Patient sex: F
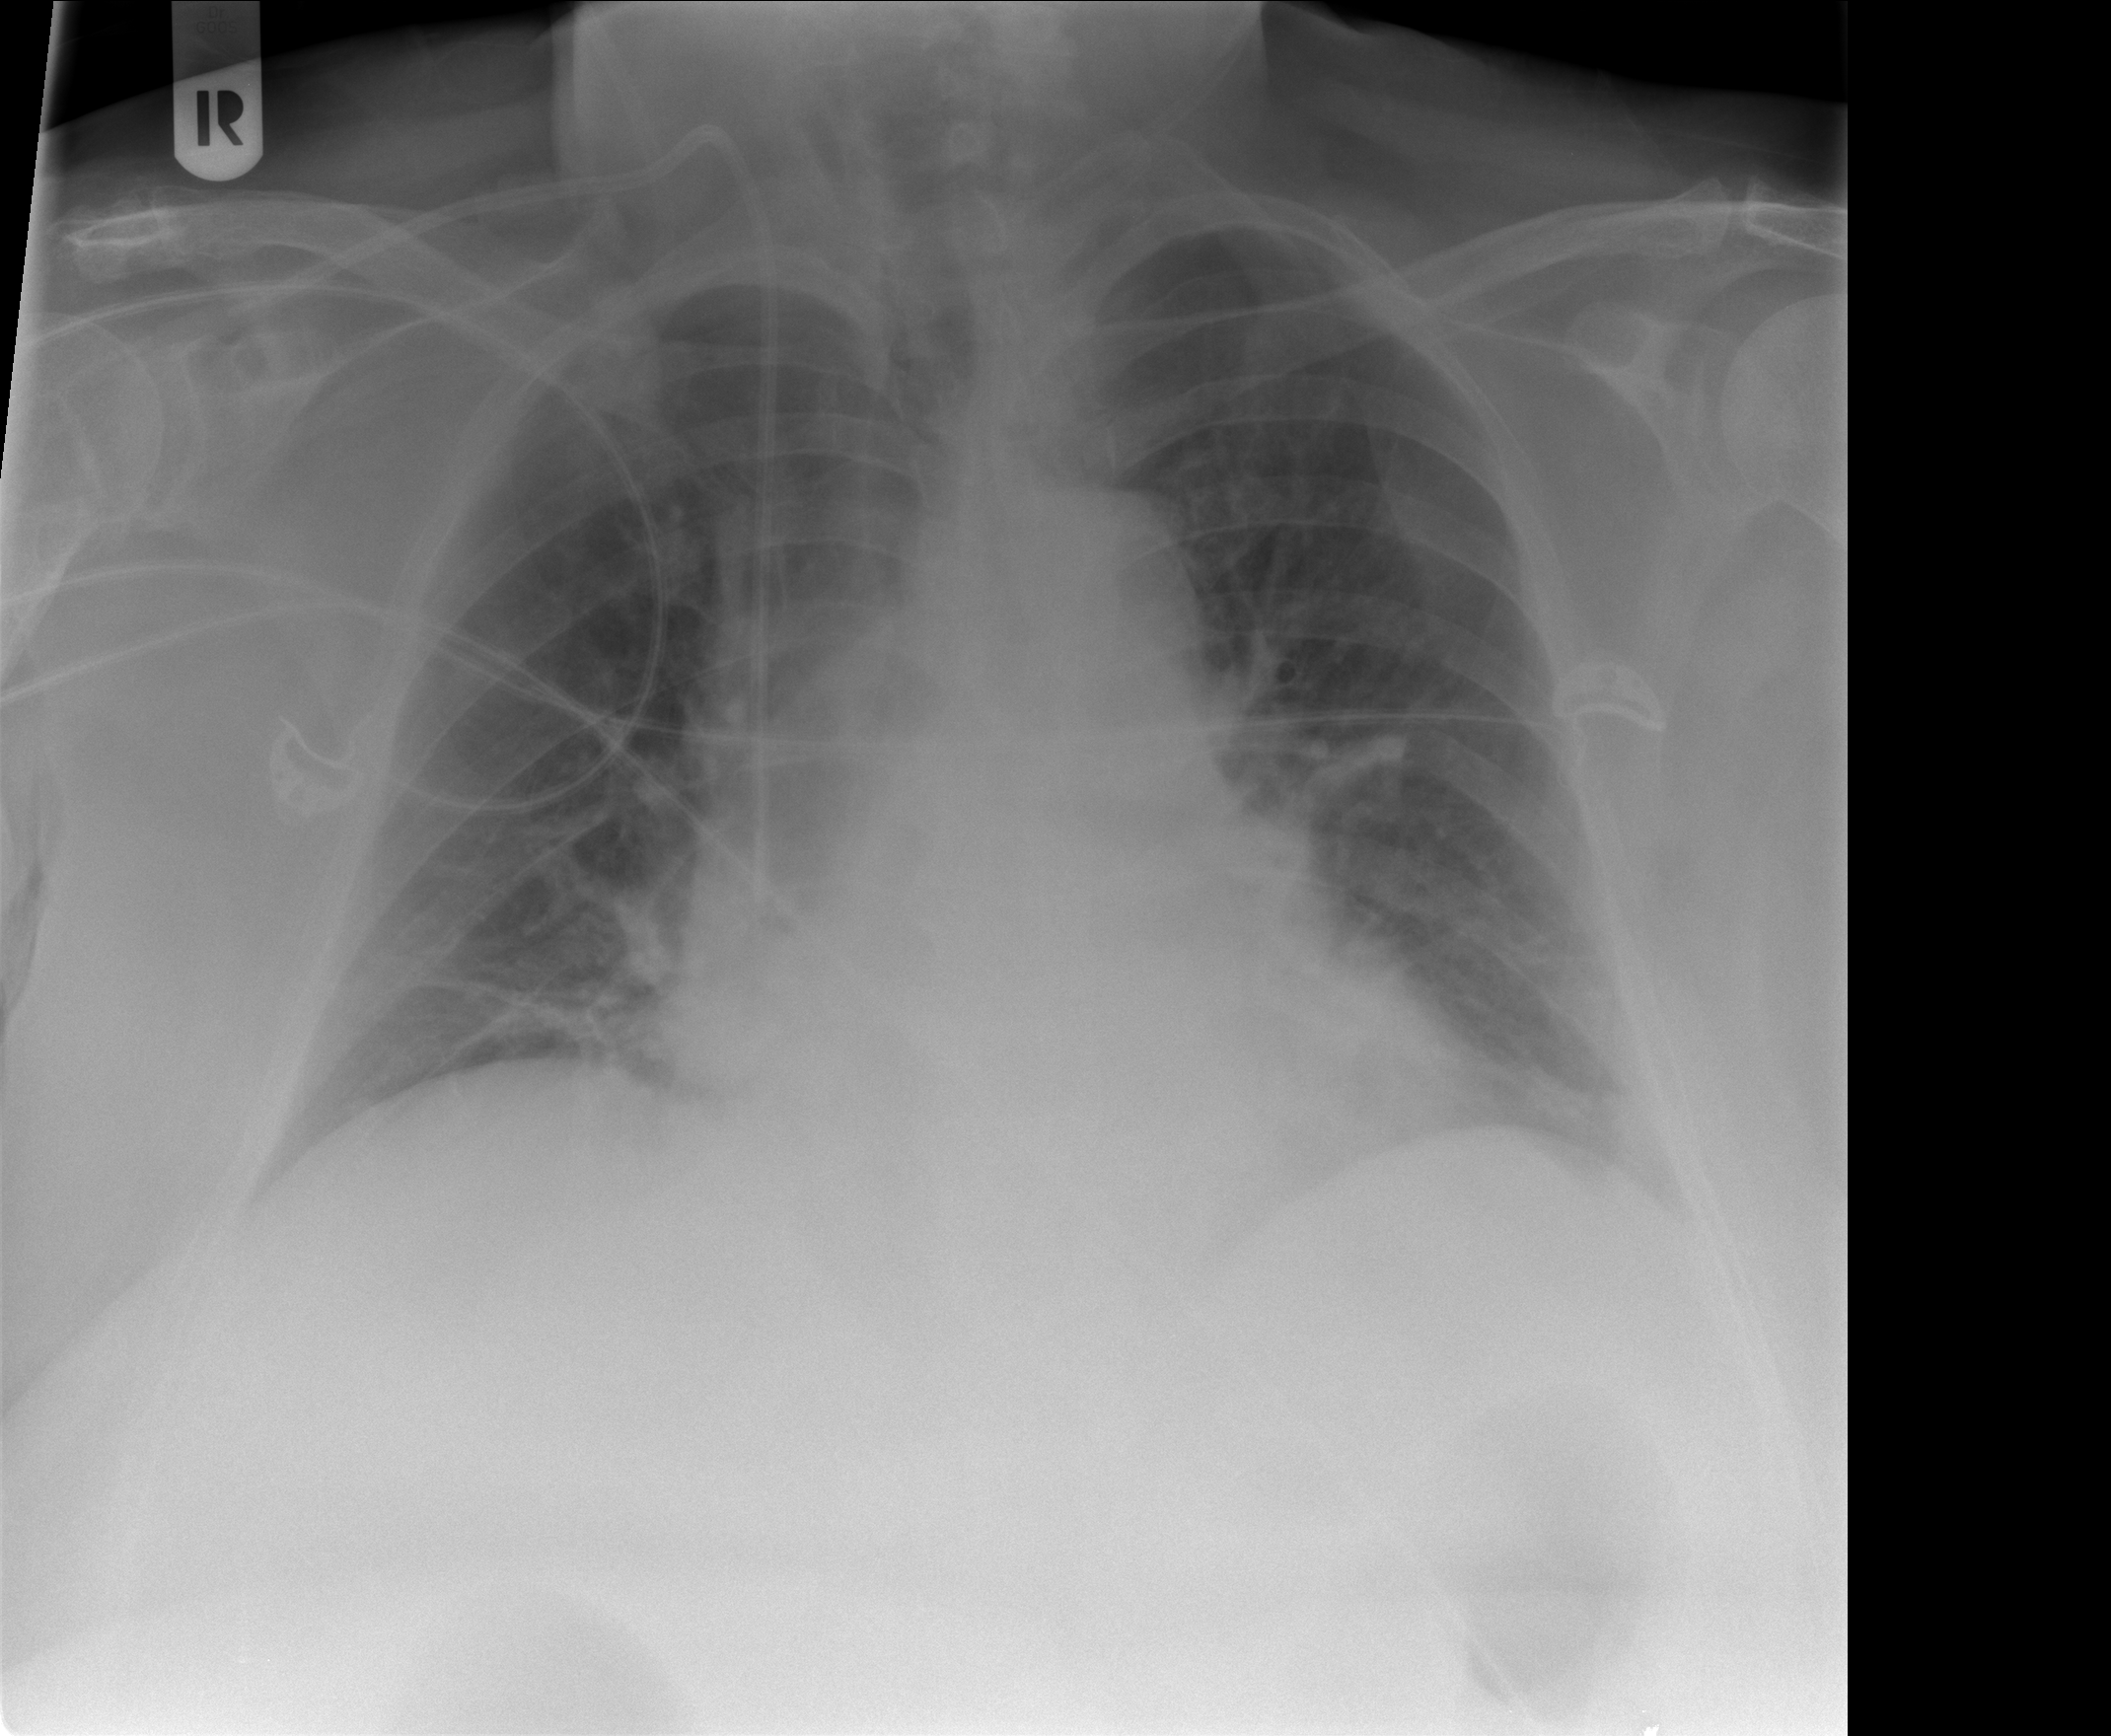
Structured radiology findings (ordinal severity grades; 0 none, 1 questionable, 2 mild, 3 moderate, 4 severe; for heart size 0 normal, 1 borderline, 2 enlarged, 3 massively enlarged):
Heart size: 2
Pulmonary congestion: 2
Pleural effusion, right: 0
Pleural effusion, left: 0
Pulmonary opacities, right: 0
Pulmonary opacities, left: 0
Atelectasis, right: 2
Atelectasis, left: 2